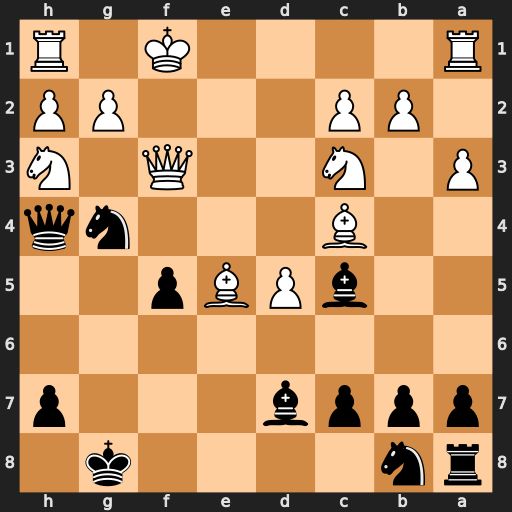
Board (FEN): rn4k1/pppb3p/8/2bPBp2/2B3nq/P1N2Q1N/1PP3PP/R4K1R
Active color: b
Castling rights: -
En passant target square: -
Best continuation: Nxe5 Qg3+ Qxg3 hxg3 Nxc4